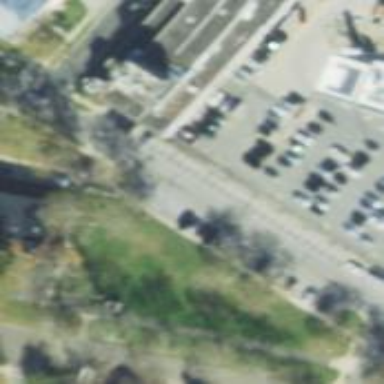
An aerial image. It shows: Parking space.